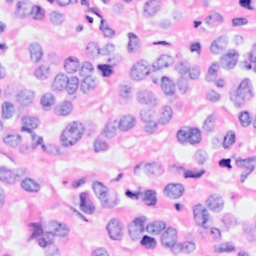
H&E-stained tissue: Breast